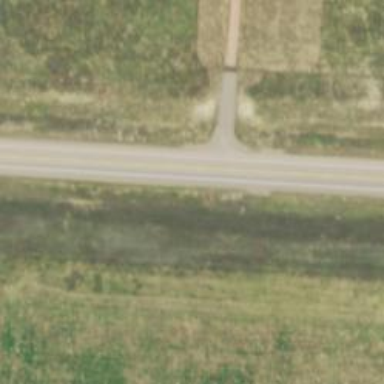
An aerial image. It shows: Asphalt road designated as trunk highway.